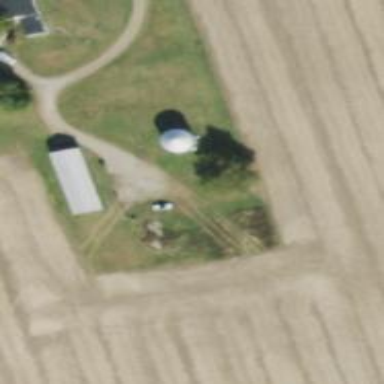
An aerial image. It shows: Silo.